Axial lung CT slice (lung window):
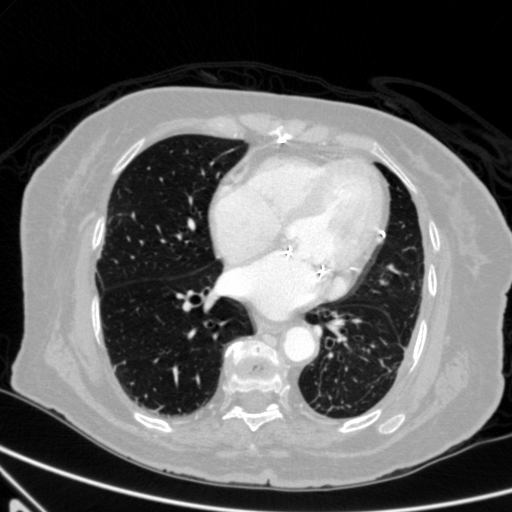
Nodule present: no